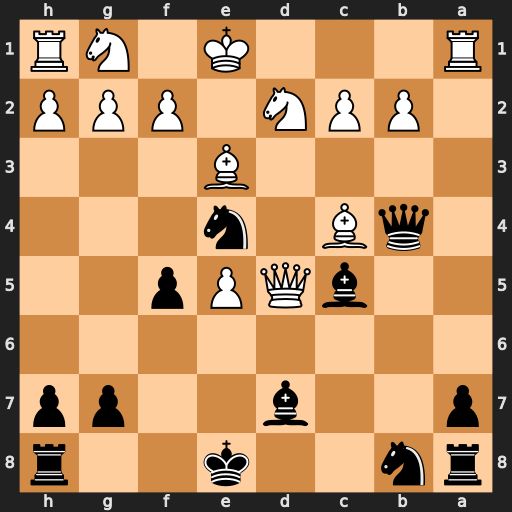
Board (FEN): rn2k2r/p2b2pp/8/2bQPp2/1qB1n3/4B3/1PPN1PPP/R3K1NR
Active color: b
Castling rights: KQkq
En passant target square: -
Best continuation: Bxe3 fxe3 Nxd2 Qxd2 Qxc4